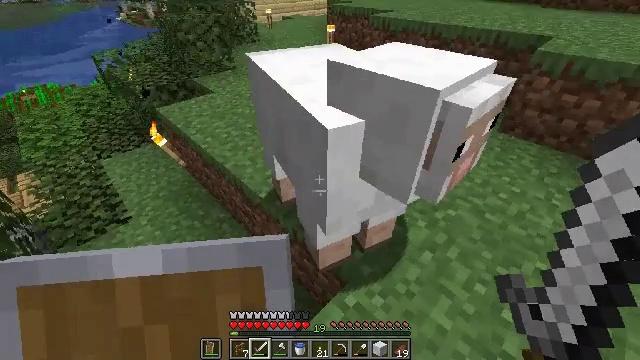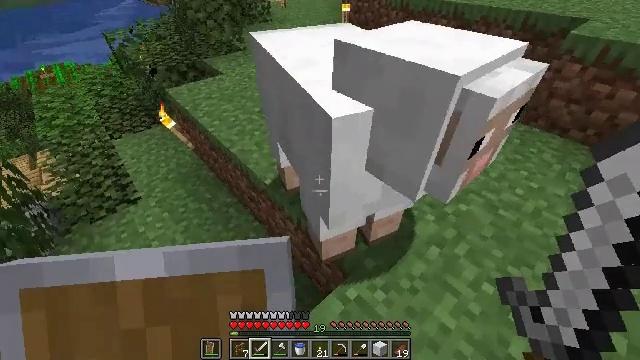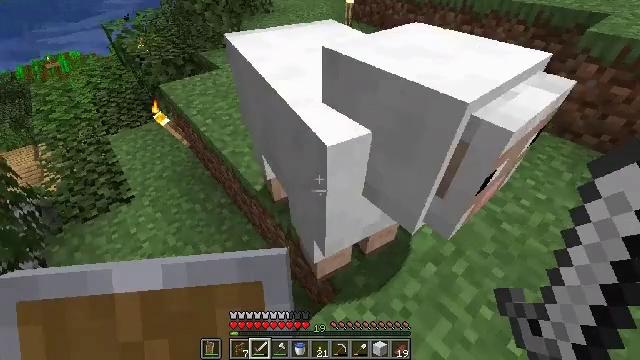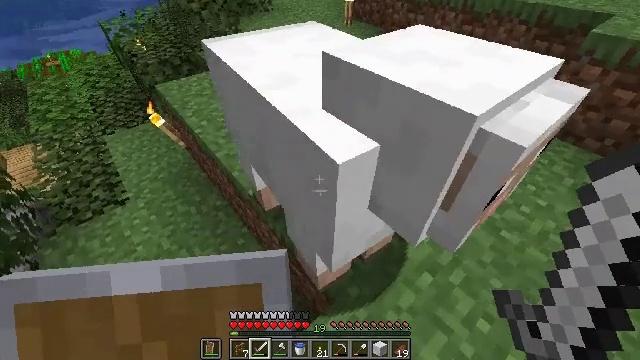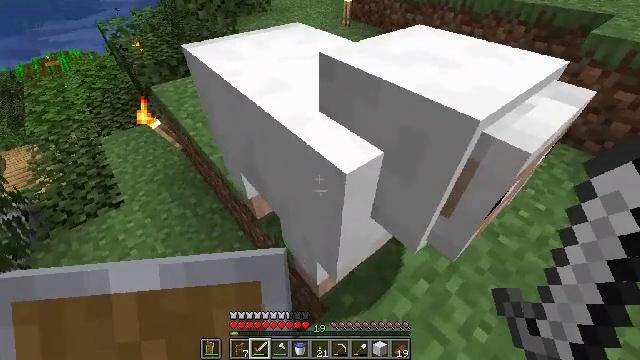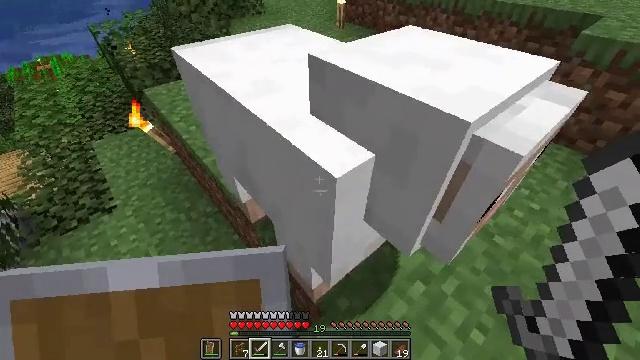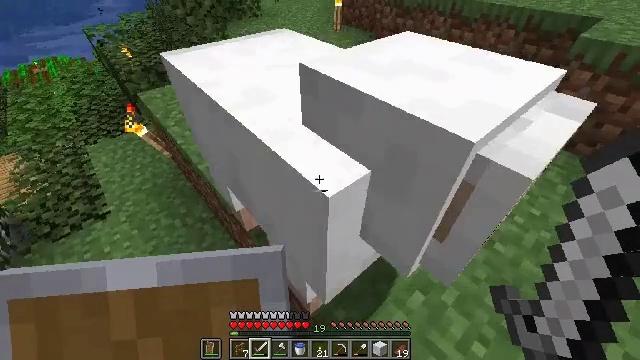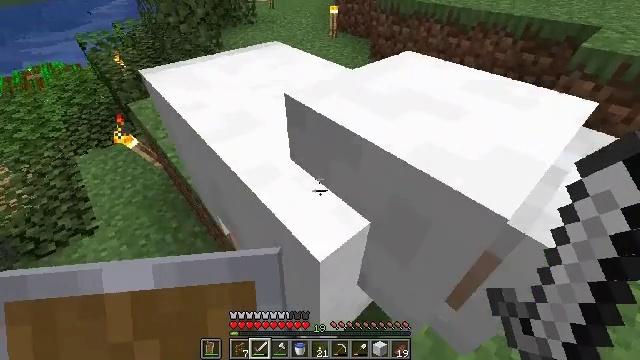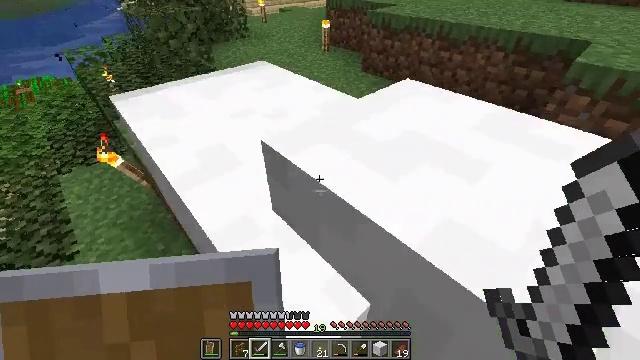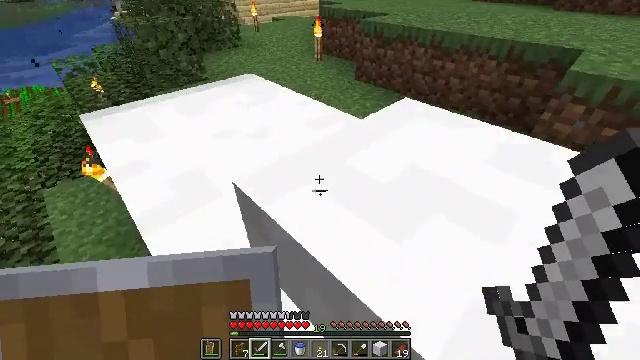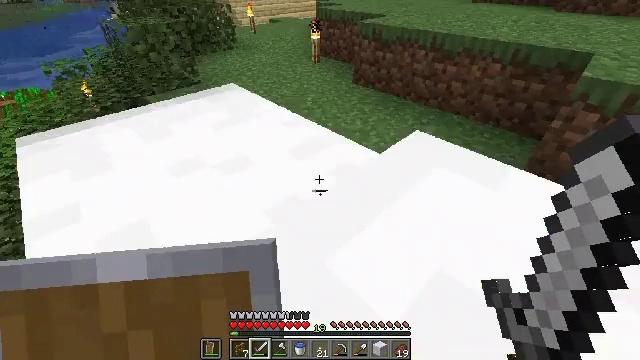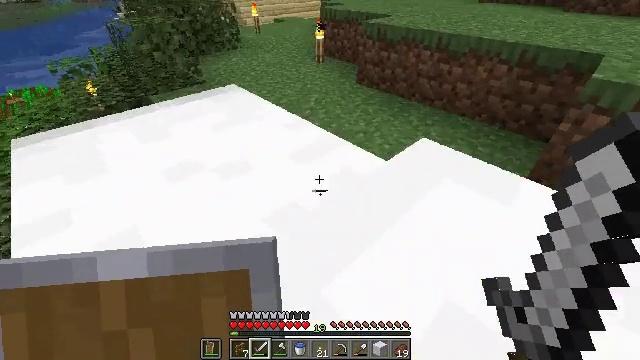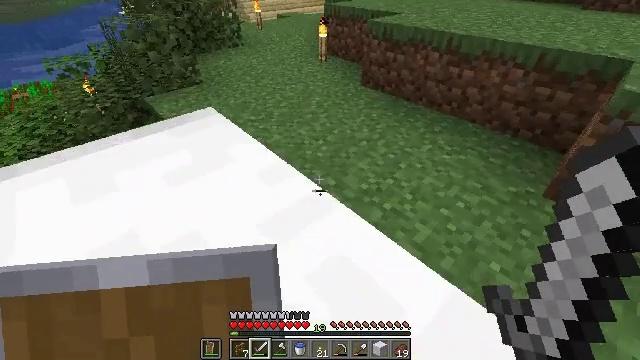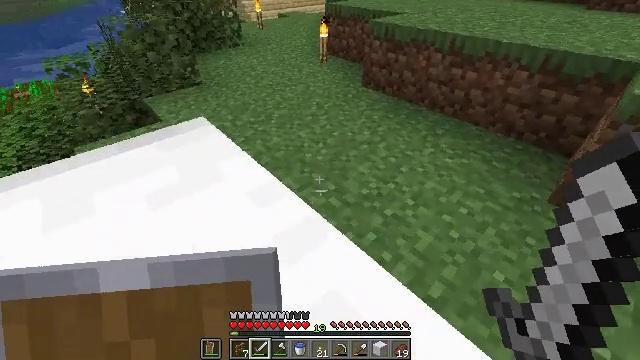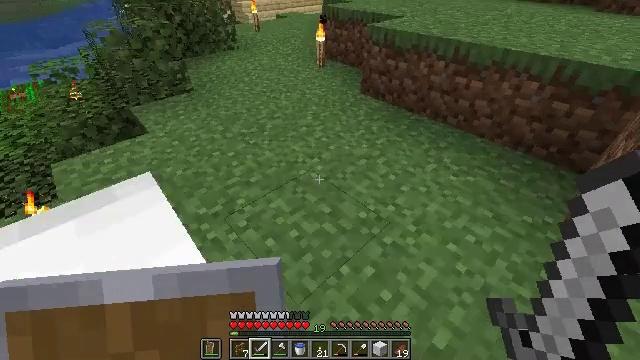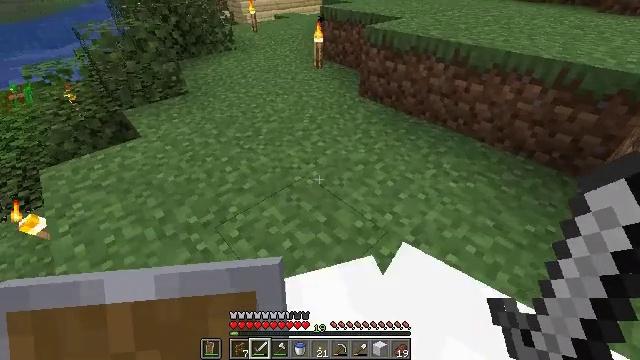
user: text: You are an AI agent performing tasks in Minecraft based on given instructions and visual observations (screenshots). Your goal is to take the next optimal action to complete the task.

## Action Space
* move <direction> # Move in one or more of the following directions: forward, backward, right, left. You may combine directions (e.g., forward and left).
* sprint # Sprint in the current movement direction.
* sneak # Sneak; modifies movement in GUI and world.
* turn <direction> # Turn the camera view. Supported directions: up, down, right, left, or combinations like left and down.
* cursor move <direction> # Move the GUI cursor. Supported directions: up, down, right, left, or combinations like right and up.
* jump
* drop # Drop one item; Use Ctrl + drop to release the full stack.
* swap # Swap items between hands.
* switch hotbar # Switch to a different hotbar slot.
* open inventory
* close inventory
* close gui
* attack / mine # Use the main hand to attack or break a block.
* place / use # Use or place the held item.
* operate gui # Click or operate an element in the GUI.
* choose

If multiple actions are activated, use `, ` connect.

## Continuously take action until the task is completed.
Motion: motion action
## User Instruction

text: Kill mobs.
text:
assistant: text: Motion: turn left and down
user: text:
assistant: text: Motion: turn left and down
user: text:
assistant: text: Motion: no_op
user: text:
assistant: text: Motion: no_op
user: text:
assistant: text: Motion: turn right
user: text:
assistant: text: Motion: move forward
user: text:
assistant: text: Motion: move forward
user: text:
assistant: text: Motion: move forward, turn right and up
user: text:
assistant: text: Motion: move forward, turn right and up
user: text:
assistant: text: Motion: move forward
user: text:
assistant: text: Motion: move forward
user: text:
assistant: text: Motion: move forward, turn left
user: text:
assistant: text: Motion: move forward
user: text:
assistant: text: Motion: move forward
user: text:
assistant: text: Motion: no_op
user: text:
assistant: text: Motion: no_op
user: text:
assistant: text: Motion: no_op
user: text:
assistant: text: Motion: no_op
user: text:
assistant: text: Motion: no_op
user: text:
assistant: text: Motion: no_op
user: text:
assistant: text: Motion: no_op
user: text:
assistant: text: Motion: no_op
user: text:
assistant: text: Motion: no_op
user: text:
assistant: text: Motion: no_op
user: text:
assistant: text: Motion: no_op
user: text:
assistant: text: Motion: turn left
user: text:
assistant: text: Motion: turn left and up
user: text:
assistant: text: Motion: turn left and up
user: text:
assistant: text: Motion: move left
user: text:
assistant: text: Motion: move left